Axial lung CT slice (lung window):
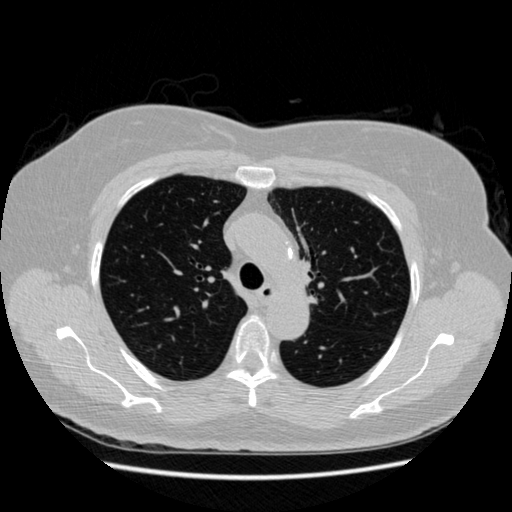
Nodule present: no